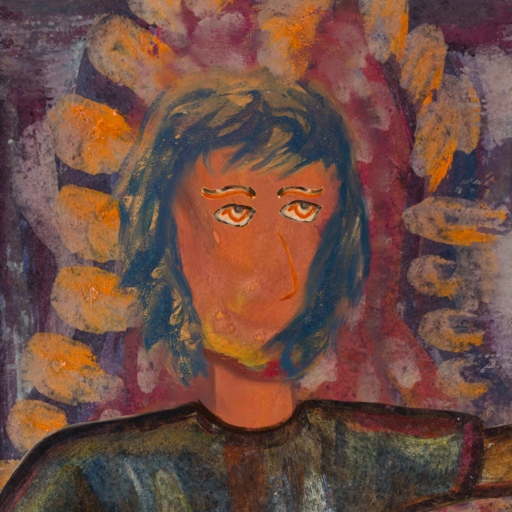
Background: Doll, Head And Neck Side: Mother_And_Son_Son, Face Side: Experience, Bust: Mosgoul, Hair Side: In_The_Sun, Head Accessory: Blank, Second Necklace: Blank, Necklace: Blank, Baby: Blank